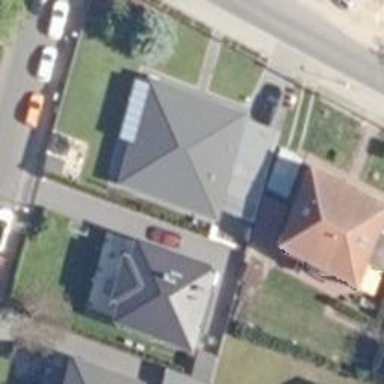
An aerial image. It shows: House with hipped roof.